Question: I'm having a strange issue and am hoping someone can see what I can't.
In a mobile view , I am getting a right margin that is outside of the body. This only happens if I am using a device emulator or looking at it on an actual phone.
The red arrows point to the strange margin.
Have a look here: <URL>

Thanks for any help.
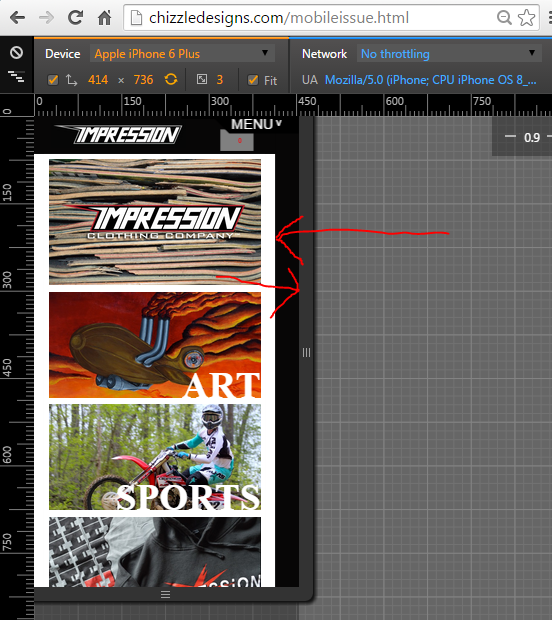
Answer: The 'padding-left' for the signup form in 'footer' is causing the page to show the scrollbar.
'''
footer > div.social-media, footer > form#signup {
padding-left: 10%;
}
'''